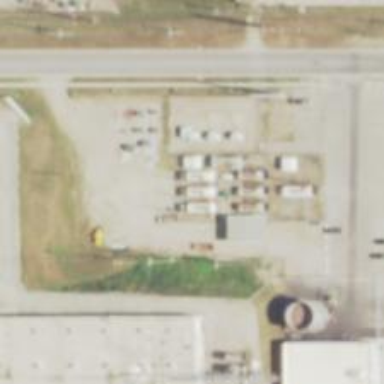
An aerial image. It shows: Generator is pictured.